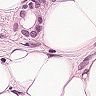
Metastatic tissue present: yes